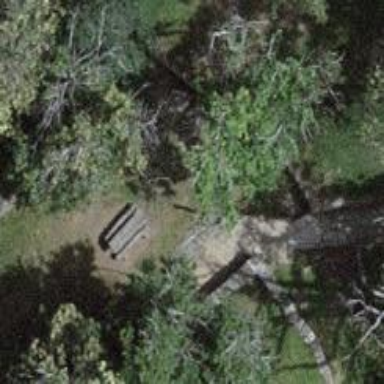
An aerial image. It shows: Picnic site popular for tourists.